Question: I've got a problem get binding working in an DataTemplate of a ListView. My binding target is a KeyValuePair. (I work with Metro App for Windows 8)
I have an Dictionary
'''
Params = new Dictionary<string, string>();
Params.Add("Key1", "Value1");
Params.Add("Key1", "Value2");
'''
I try bind it:
'''
<ListView ItemsSource="{Binding Params}">
<ListView.ItemTemplate>
<DataTemplate>
<TextBlock Text="{Binding Key}"></TextBlock>
<TextBlock Text="{Binding Value}"></TextBlock>
</DataTemplate>
</ListView.ItemTemplate>
</ListView>
'''
But KeyPairValue dont react on this (nothing bind). But if i do that binding:
'''
<ListView ItemsSource="{Binding Params}">
<ListView.ItemTemplate>
<DataTemplate>
<TextBlock Text="{Binding}"></TextBlock>
</DataTemplate>
</ListView.ItemTemplate>
</ListView>
'''
I see:

Early this binding work correctly in app for Windows Phone 7. What happened in Windows 8?
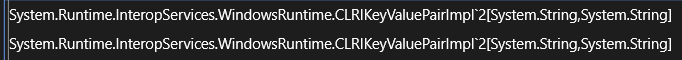
Answer: Try specifying 'Path=':
'''
<ListView ItemsSource="{Binding Path=Params}">
<ListView.ItemTemplate>
<DataTemplate>
<TextBlock Text="{Binding Path=Key}"></TextBlock>
<TextBlock Text="{Binding Path=Value}"></TextBlock>
</DataTemplate>
</ListView.ItemTemplate>
</ListView>
'''
But you might need an <URL>
Or you may just be up against this bug: <URL> which I found by googling 'clrIkeyvaluepairimpl'